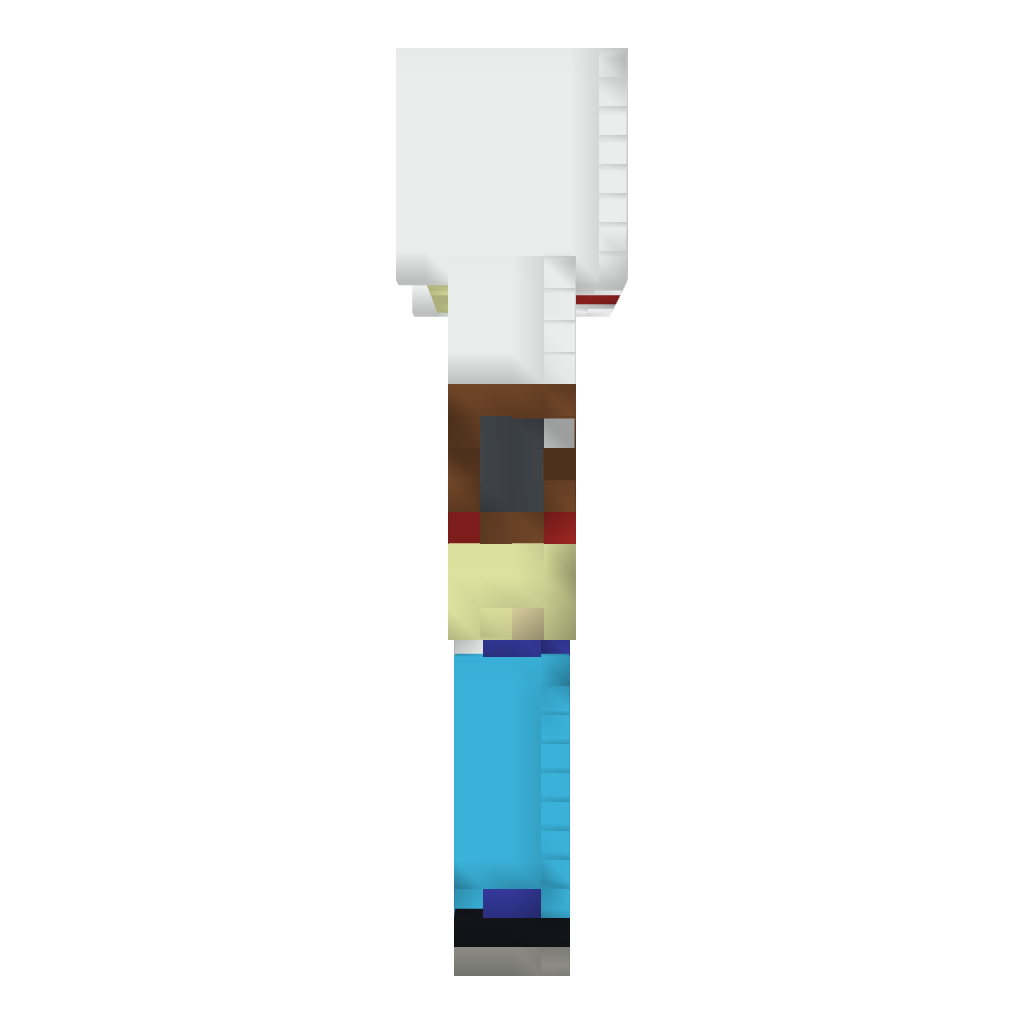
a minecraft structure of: Desmond Miles Statue